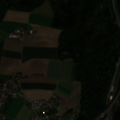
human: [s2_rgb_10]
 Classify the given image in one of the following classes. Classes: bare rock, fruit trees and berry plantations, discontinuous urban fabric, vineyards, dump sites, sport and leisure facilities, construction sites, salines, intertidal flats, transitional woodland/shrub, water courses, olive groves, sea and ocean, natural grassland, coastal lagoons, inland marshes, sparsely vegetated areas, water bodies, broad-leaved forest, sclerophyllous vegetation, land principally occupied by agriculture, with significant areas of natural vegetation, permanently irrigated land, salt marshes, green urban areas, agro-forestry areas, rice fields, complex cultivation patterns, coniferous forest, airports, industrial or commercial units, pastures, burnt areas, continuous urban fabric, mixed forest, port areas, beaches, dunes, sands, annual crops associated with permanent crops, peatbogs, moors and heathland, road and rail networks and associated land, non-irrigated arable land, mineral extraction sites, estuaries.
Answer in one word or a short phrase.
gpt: discontinuous urban fabric, industrial or commercial units, road and rail networks and associated land, non-irrigated arable land, mixed forest